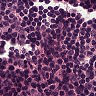
Metastatic tissue present: no